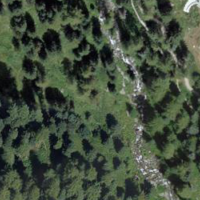
EUNIS habitat code: 43
Species observed at this site:
Chamaenerion angustifolium